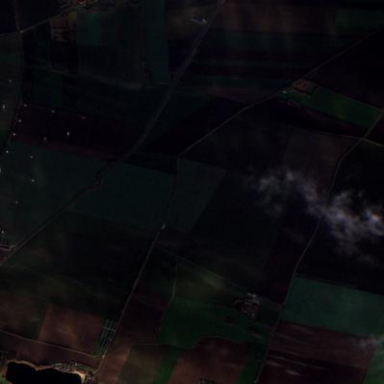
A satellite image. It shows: Picturesque farmland scene.